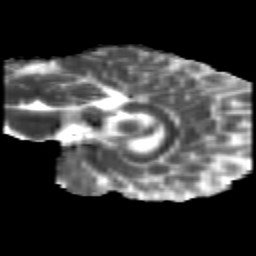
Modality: MD
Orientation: sagittal
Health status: healthy
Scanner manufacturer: siemens
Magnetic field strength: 3 T
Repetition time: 10 s
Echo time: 0.092 s